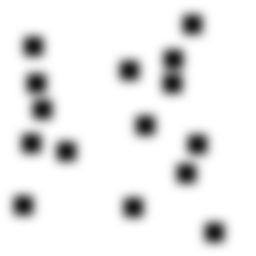
Squares: 15
Triangles: 0
Stars: 0
Total shapes: 15